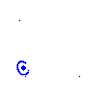
Particle: electron